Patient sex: M
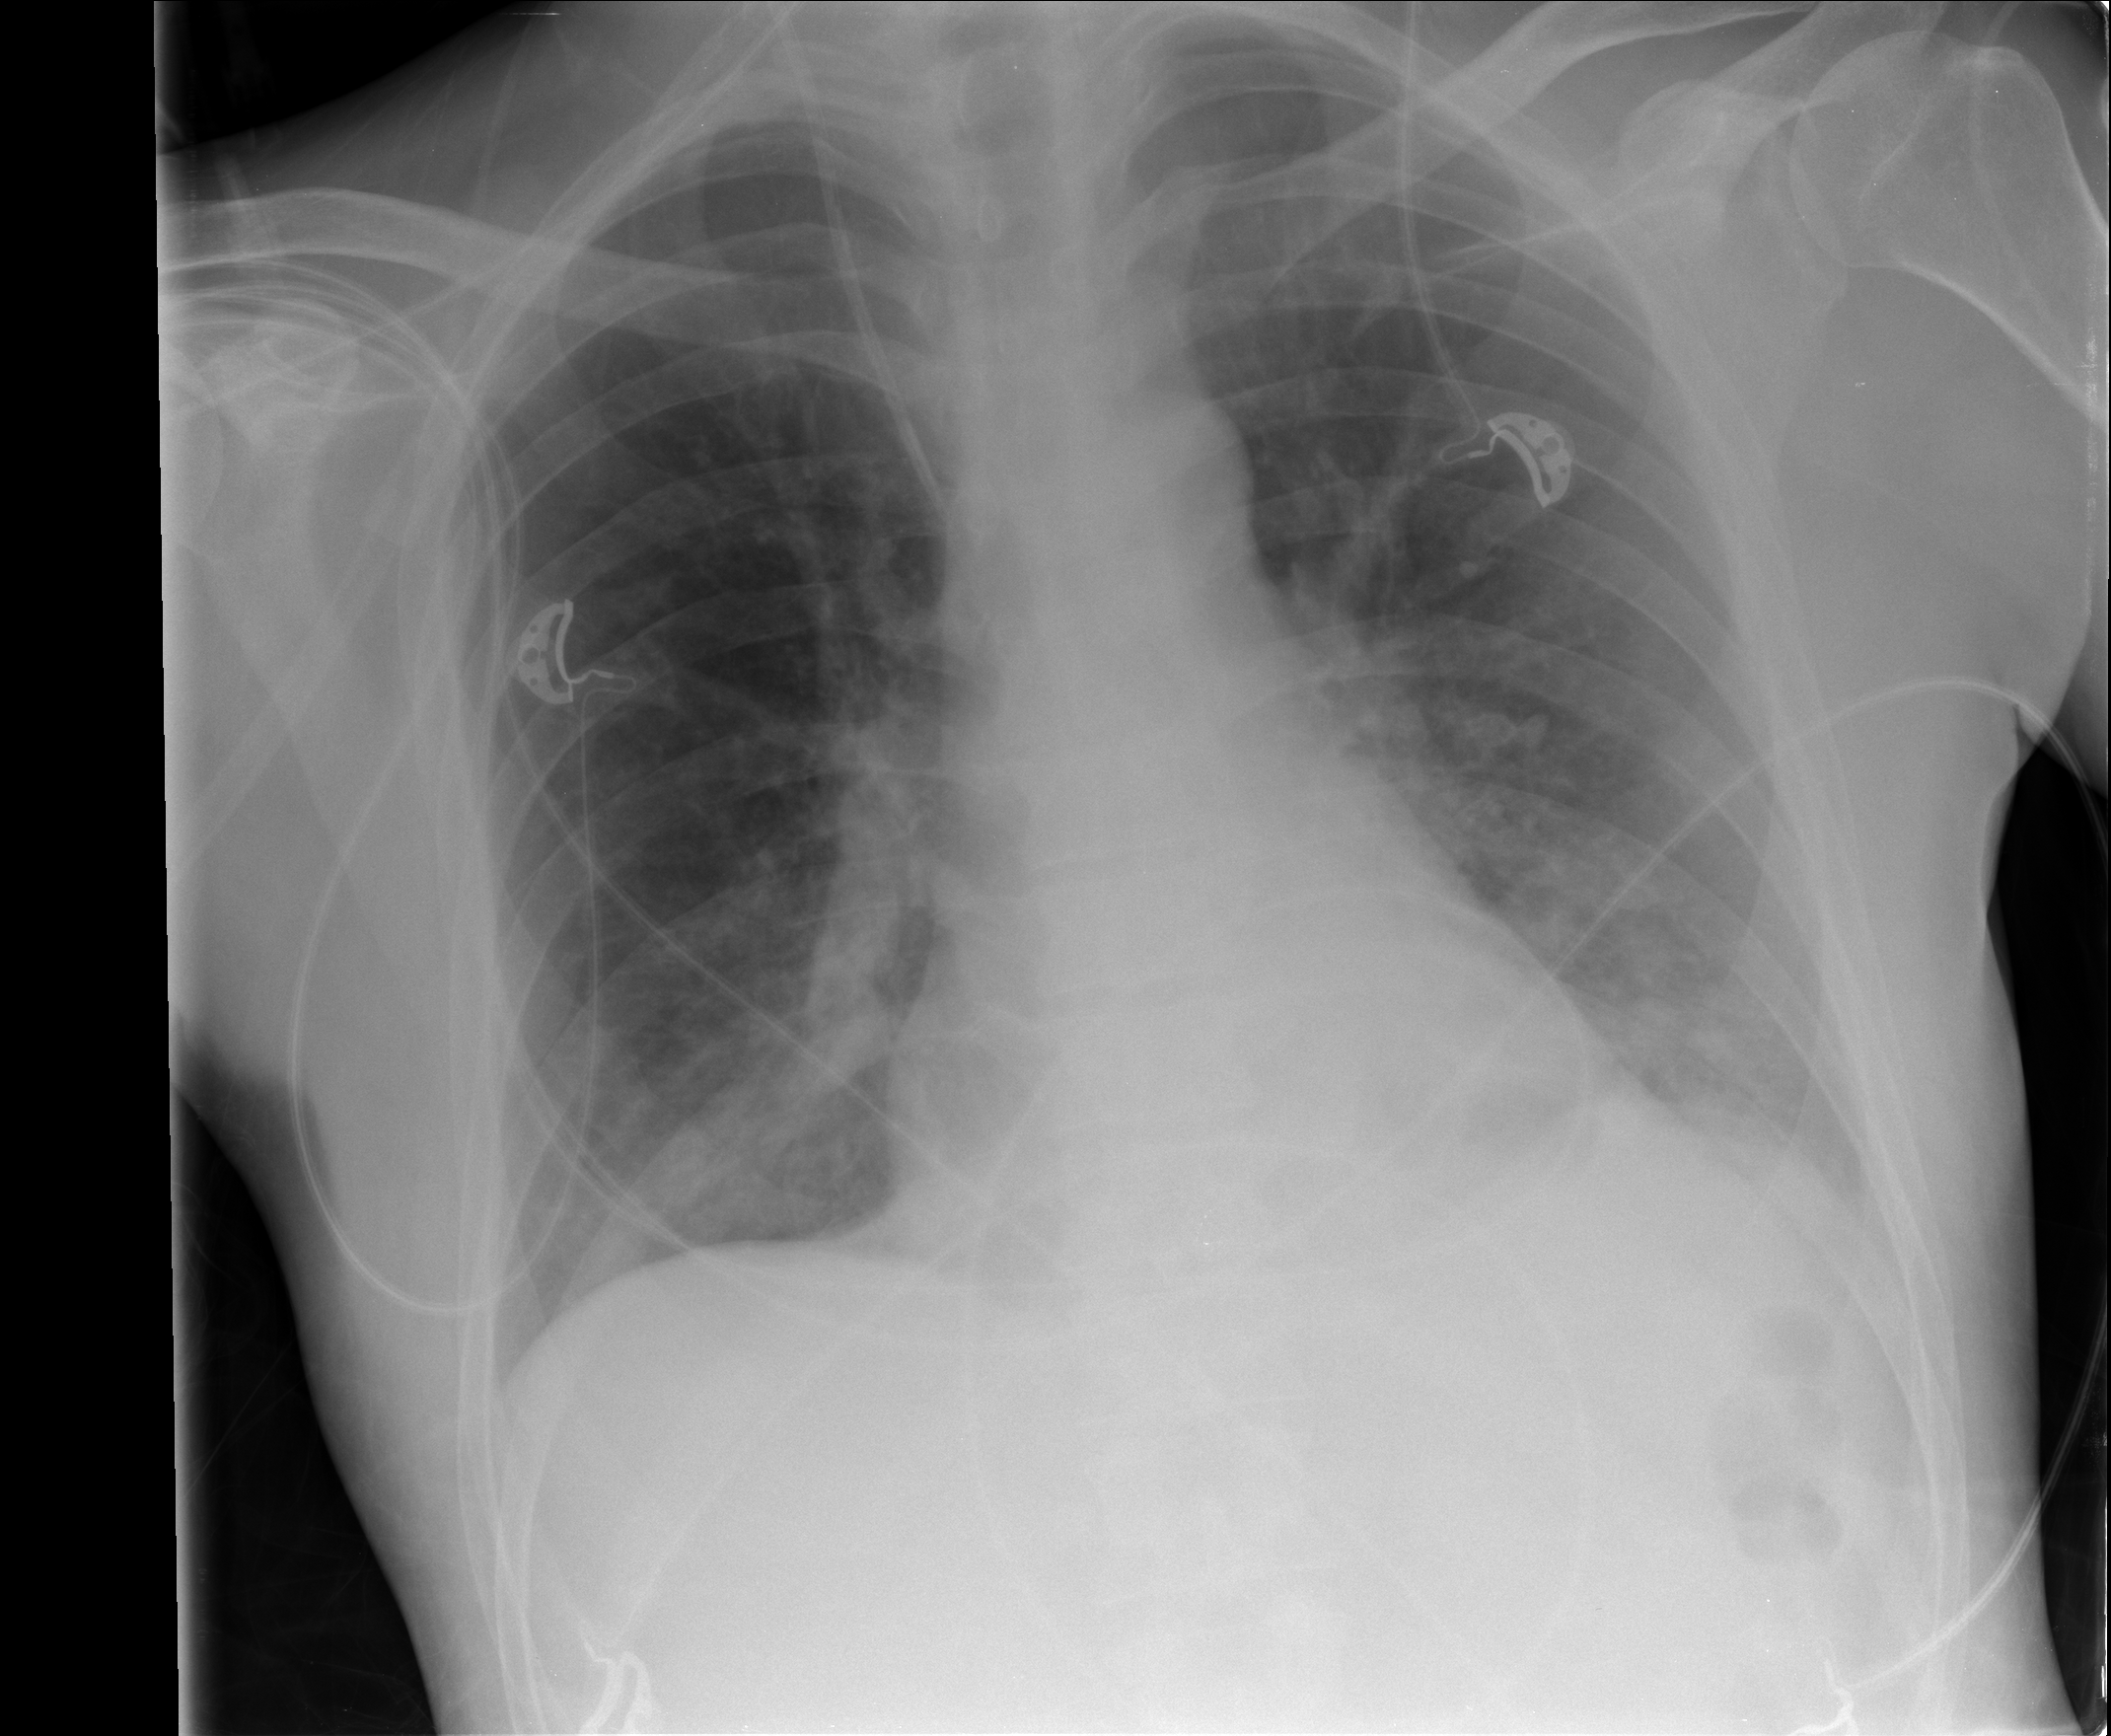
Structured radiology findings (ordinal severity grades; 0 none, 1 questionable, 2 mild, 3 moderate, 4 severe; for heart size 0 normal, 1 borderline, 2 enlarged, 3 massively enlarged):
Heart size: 0
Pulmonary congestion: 0
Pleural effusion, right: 0
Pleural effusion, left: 2
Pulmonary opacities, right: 0
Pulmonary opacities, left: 2
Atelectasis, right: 0
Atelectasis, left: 2